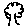
Label: tree